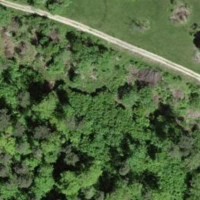
EUNIS habitat code: 41
Species observed at this site:
Primula veris